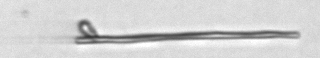
Label: fiber_TAG_external_detritus